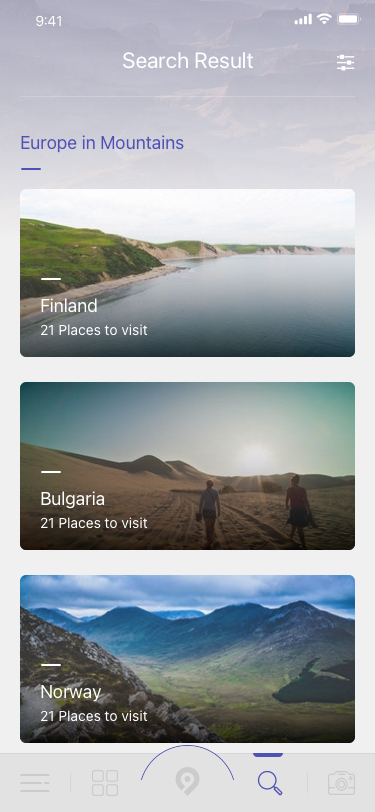
Text in this UI design:
Search Result
21 Places to visit
Finland
21 Places to visit
Bulgaria
21 Places to visit
Norway
Europe in Mountains